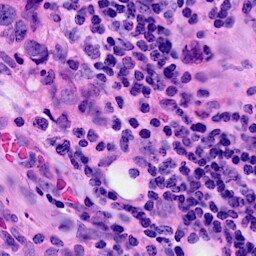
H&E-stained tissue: Breast